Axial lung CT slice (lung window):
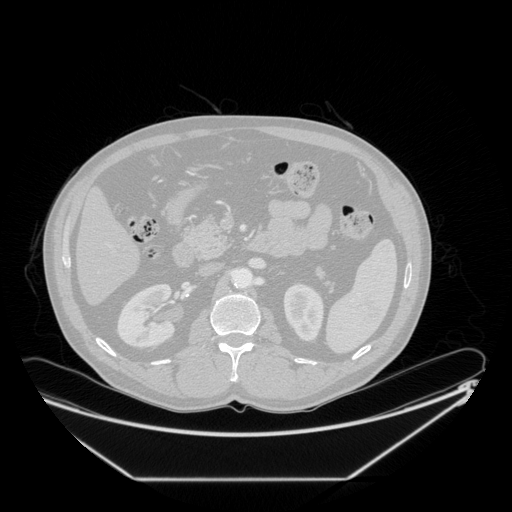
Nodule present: no